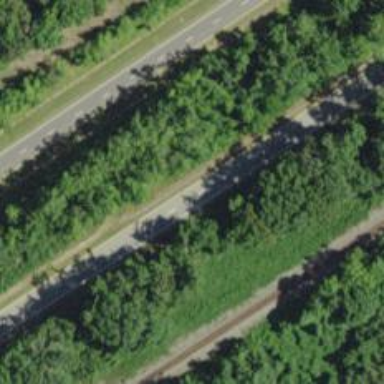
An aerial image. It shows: Trunk highway with expressway features.